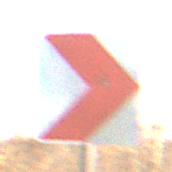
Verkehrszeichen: RichtungstafelnInKurvenKleinLinks
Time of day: SunriseSunset
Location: Outdoor (Nature)
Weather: PartlyCloudy
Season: NotSpecified
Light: Natural